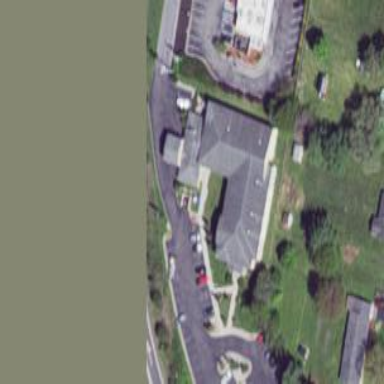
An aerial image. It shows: Motel building.